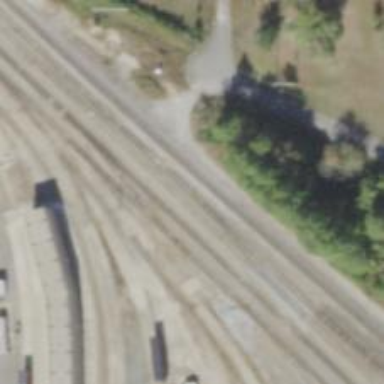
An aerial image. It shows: Railway yard used for servicing trains.